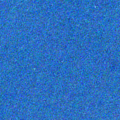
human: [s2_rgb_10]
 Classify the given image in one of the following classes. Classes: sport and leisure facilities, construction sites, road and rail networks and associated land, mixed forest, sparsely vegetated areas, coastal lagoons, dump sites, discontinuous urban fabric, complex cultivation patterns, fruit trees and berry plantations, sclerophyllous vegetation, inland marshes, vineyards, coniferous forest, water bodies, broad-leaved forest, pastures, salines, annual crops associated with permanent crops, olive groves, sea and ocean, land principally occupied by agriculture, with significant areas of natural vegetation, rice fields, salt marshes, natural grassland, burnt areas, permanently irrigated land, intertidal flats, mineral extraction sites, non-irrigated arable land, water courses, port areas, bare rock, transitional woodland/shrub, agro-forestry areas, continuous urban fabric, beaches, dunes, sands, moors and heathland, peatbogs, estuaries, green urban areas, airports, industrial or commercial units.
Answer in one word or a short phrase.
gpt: sea and ocean